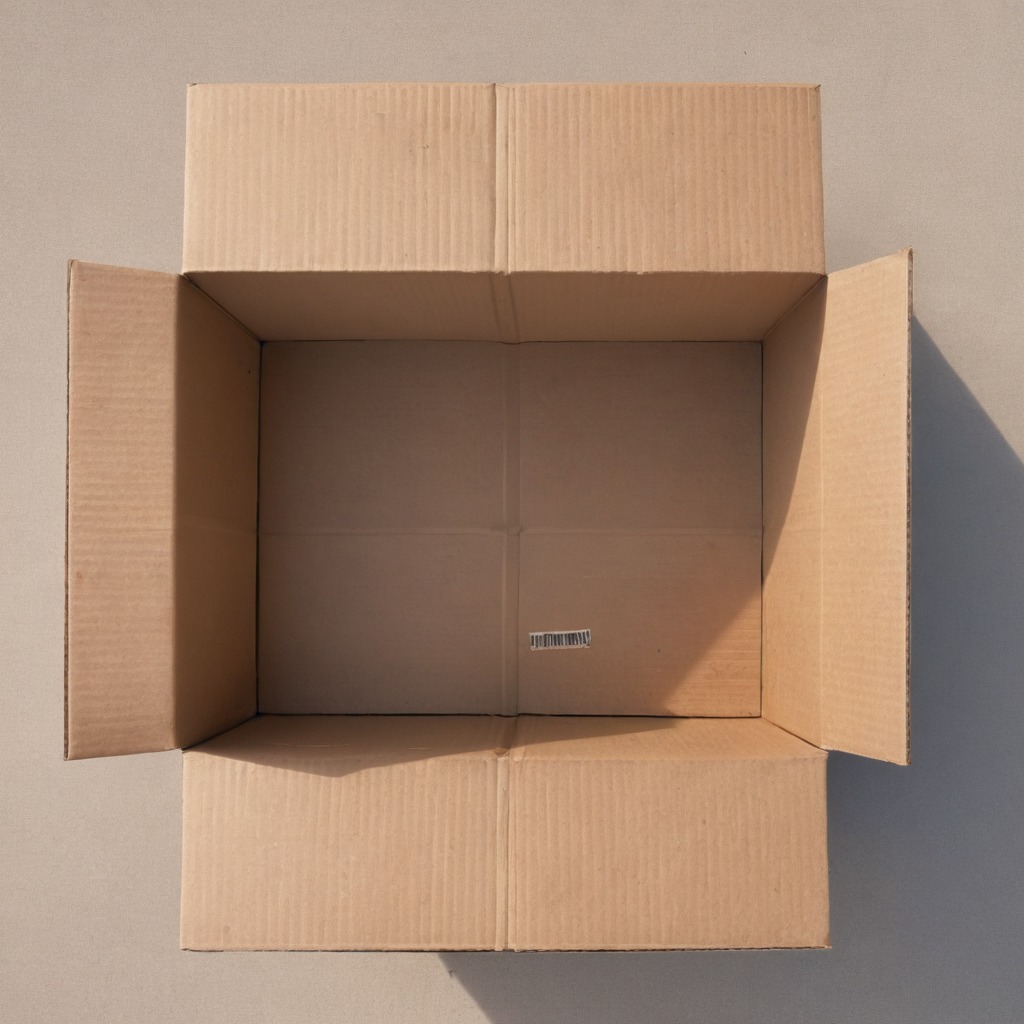
A coiled metal spring is lying on the cardboard box surface in an outdoor workshop during daytime bright natural light soft shadows slightly creased but